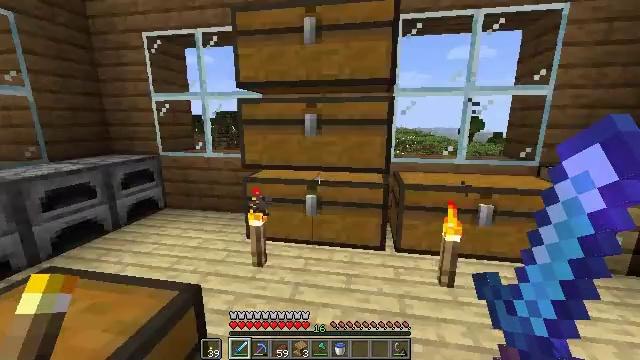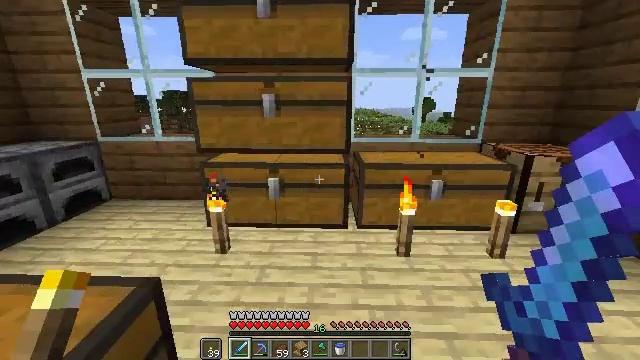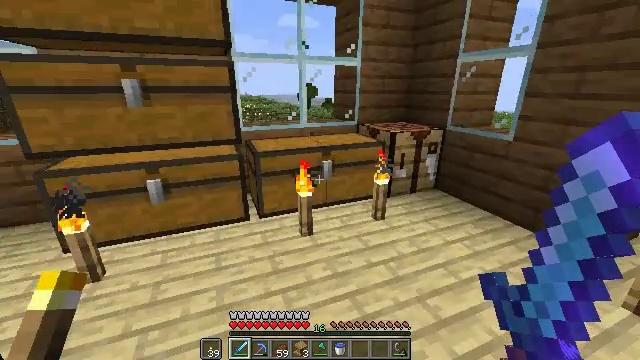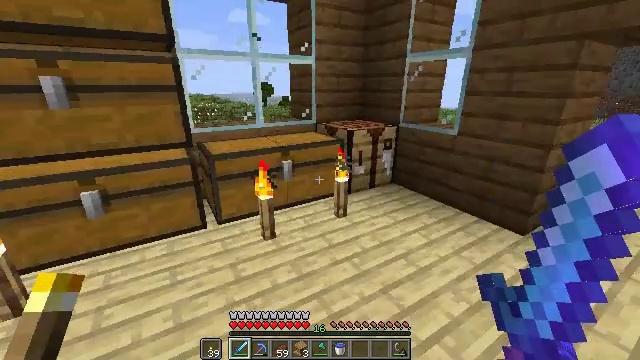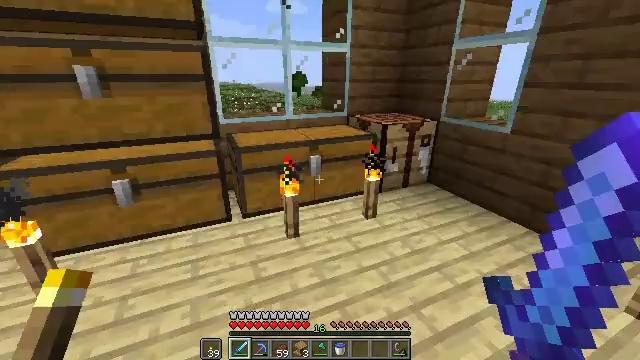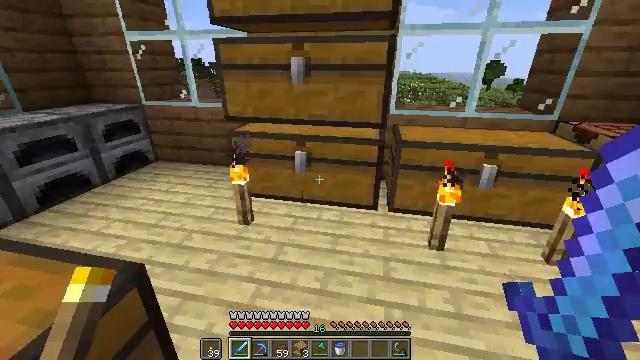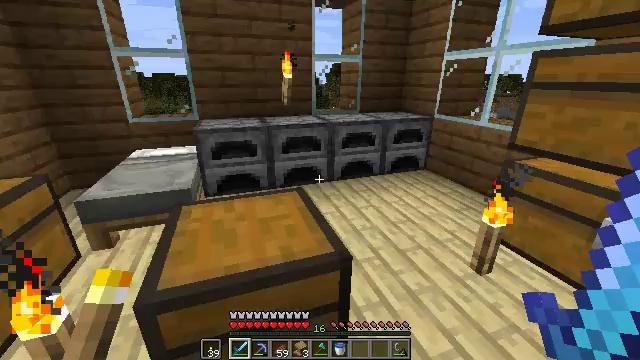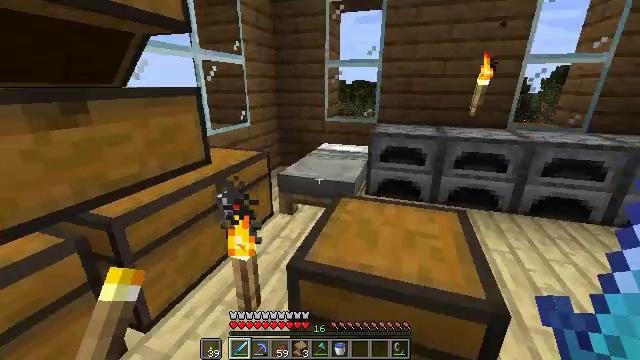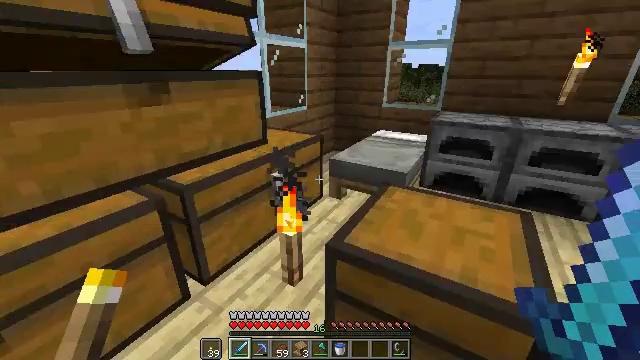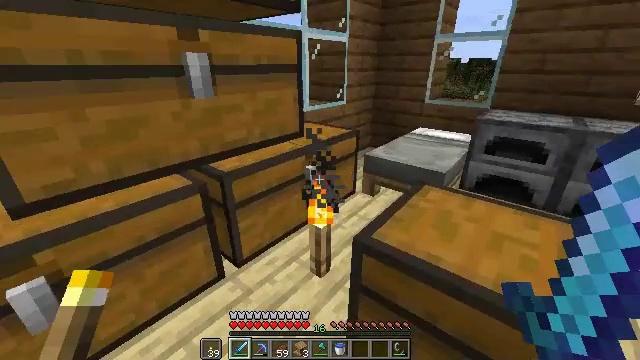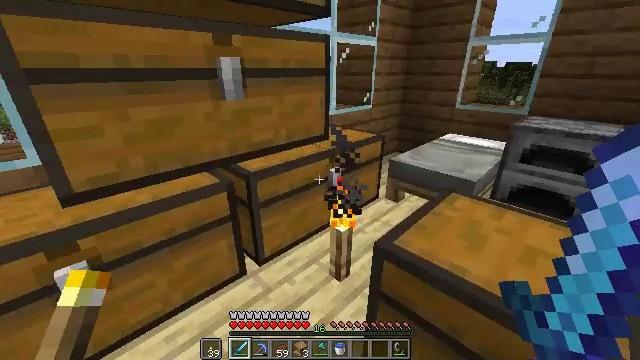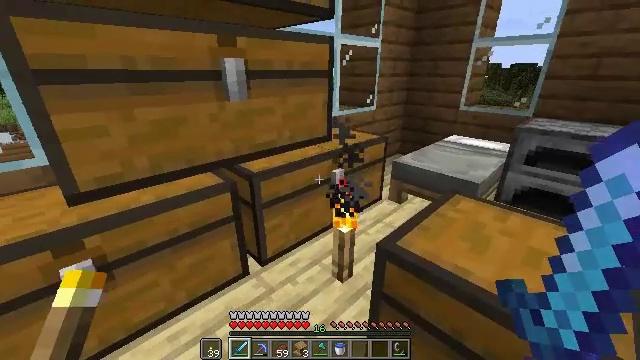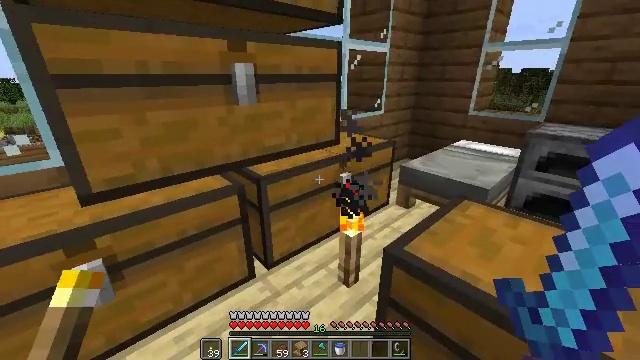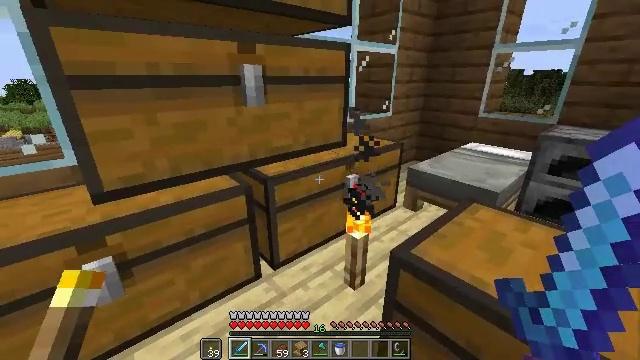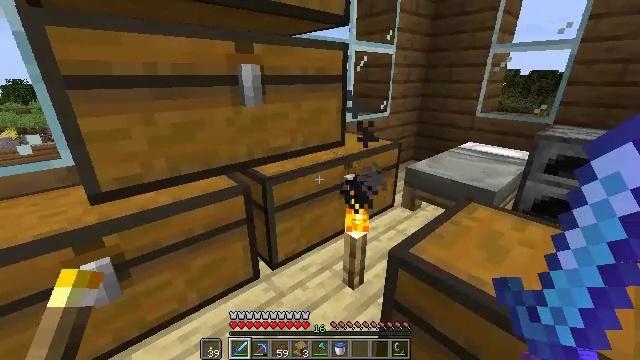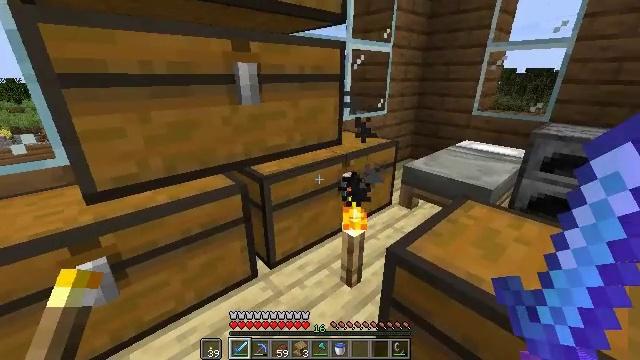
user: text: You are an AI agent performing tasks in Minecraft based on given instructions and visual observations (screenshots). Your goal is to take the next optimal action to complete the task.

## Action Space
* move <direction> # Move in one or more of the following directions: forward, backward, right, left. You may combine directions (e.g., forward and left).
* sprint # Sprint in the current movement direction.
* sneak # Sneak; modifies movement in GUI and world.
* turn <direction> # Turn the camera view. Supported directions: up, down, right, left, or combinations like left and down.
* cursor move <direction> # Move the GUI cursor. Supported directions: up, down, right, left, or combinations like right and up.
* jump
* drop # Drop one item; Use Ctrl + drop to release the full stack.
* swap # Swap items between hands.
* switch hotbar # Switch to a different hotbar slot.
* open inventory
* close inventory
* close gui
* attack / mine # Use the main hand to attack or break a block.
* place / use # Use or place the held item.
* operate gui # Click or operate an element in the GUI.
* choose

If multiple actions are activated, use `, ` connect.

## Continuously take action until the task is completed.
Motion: motion action
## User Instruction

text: Mine the stonecutter block.
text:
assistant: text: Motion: turn right and down
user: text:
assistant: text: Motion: turn right and down
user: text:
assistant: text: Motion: move forward, turn right
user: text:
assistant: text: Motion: move forward, turn left and down
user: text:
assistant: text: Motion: move forward, turn left and down
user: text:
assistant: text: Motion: turn left and up
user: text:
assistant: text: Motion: turn left and up
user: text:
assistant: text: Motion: turn left and down
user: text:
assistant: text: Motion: turn left and down
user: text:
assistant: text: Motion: turn left
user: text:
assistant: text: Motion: no_op
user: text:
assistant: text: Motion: turn left
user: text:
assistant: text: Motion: turn left
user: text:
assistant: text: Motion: no_op
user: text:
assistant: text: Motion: no_op
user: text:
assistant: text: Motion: use / place
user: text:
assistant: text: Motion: use / place
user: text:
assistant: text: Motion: use / place
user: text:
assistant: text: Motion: turn left and down
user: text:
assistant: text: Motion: no_op
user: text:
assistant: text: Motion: no_op
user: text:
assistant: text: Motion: turn right and down
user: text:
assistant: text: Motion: turn right and down
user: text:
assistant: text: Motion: no_op
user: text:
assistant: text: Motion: no_op
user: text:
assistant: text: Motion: sneak
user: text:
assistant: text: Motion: sneak
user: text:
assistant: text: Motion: sneak, turn down
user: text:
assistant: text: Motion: sneak
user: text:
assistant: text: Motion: sneak, turn right